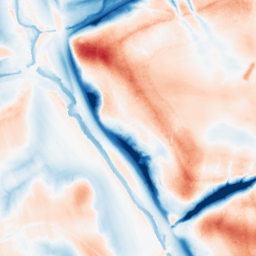
Category: trend_removal
Decomposition family: local_polynomial
Decomposition parameters: window_size: 51
degree: 1
Upsampling method: bicubic
Upsampling parameters: scale: 4
Upsampling scale: 4